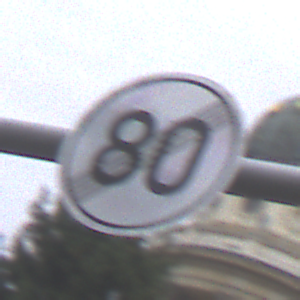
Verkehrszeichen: EndeGeschwindigkeit80
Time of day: Midday
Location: Outdoor (Urban)
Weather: Overcast
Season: NotSpecified
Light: Natural